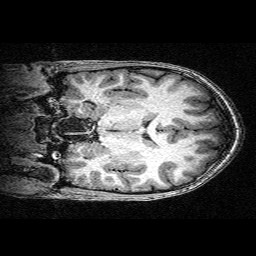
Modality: T1w
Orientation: coronal
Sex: female
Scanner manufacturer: siemens
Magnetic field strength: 3 T
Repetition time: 2.3 s
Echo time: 0.00336 s